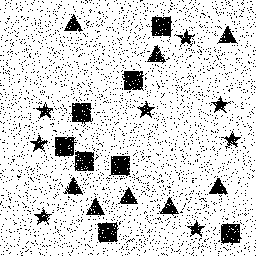
Squares: 8
Triangles: 8
Stars: 8
Total shapes: 24